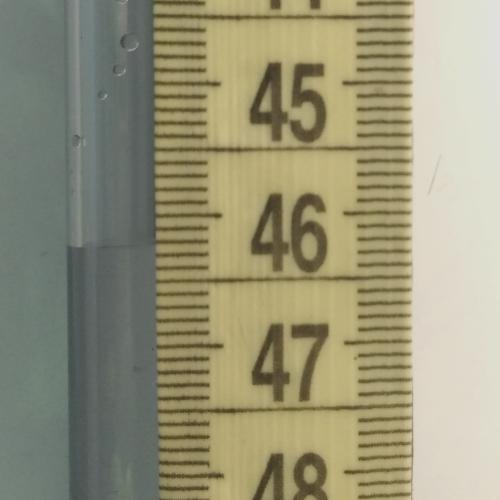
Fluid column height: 46.2 cm